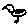
Label: bird